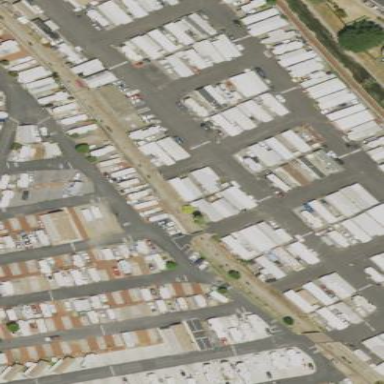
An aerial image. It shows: Trailer park designated for tourism as caravan site.